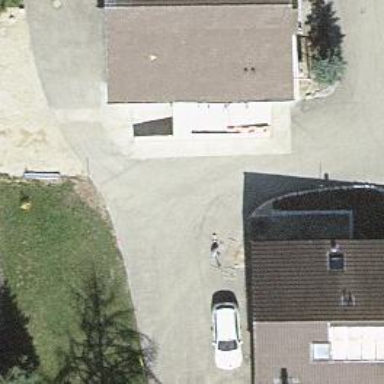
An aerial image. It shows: Driveway with paved surface.